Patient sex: M
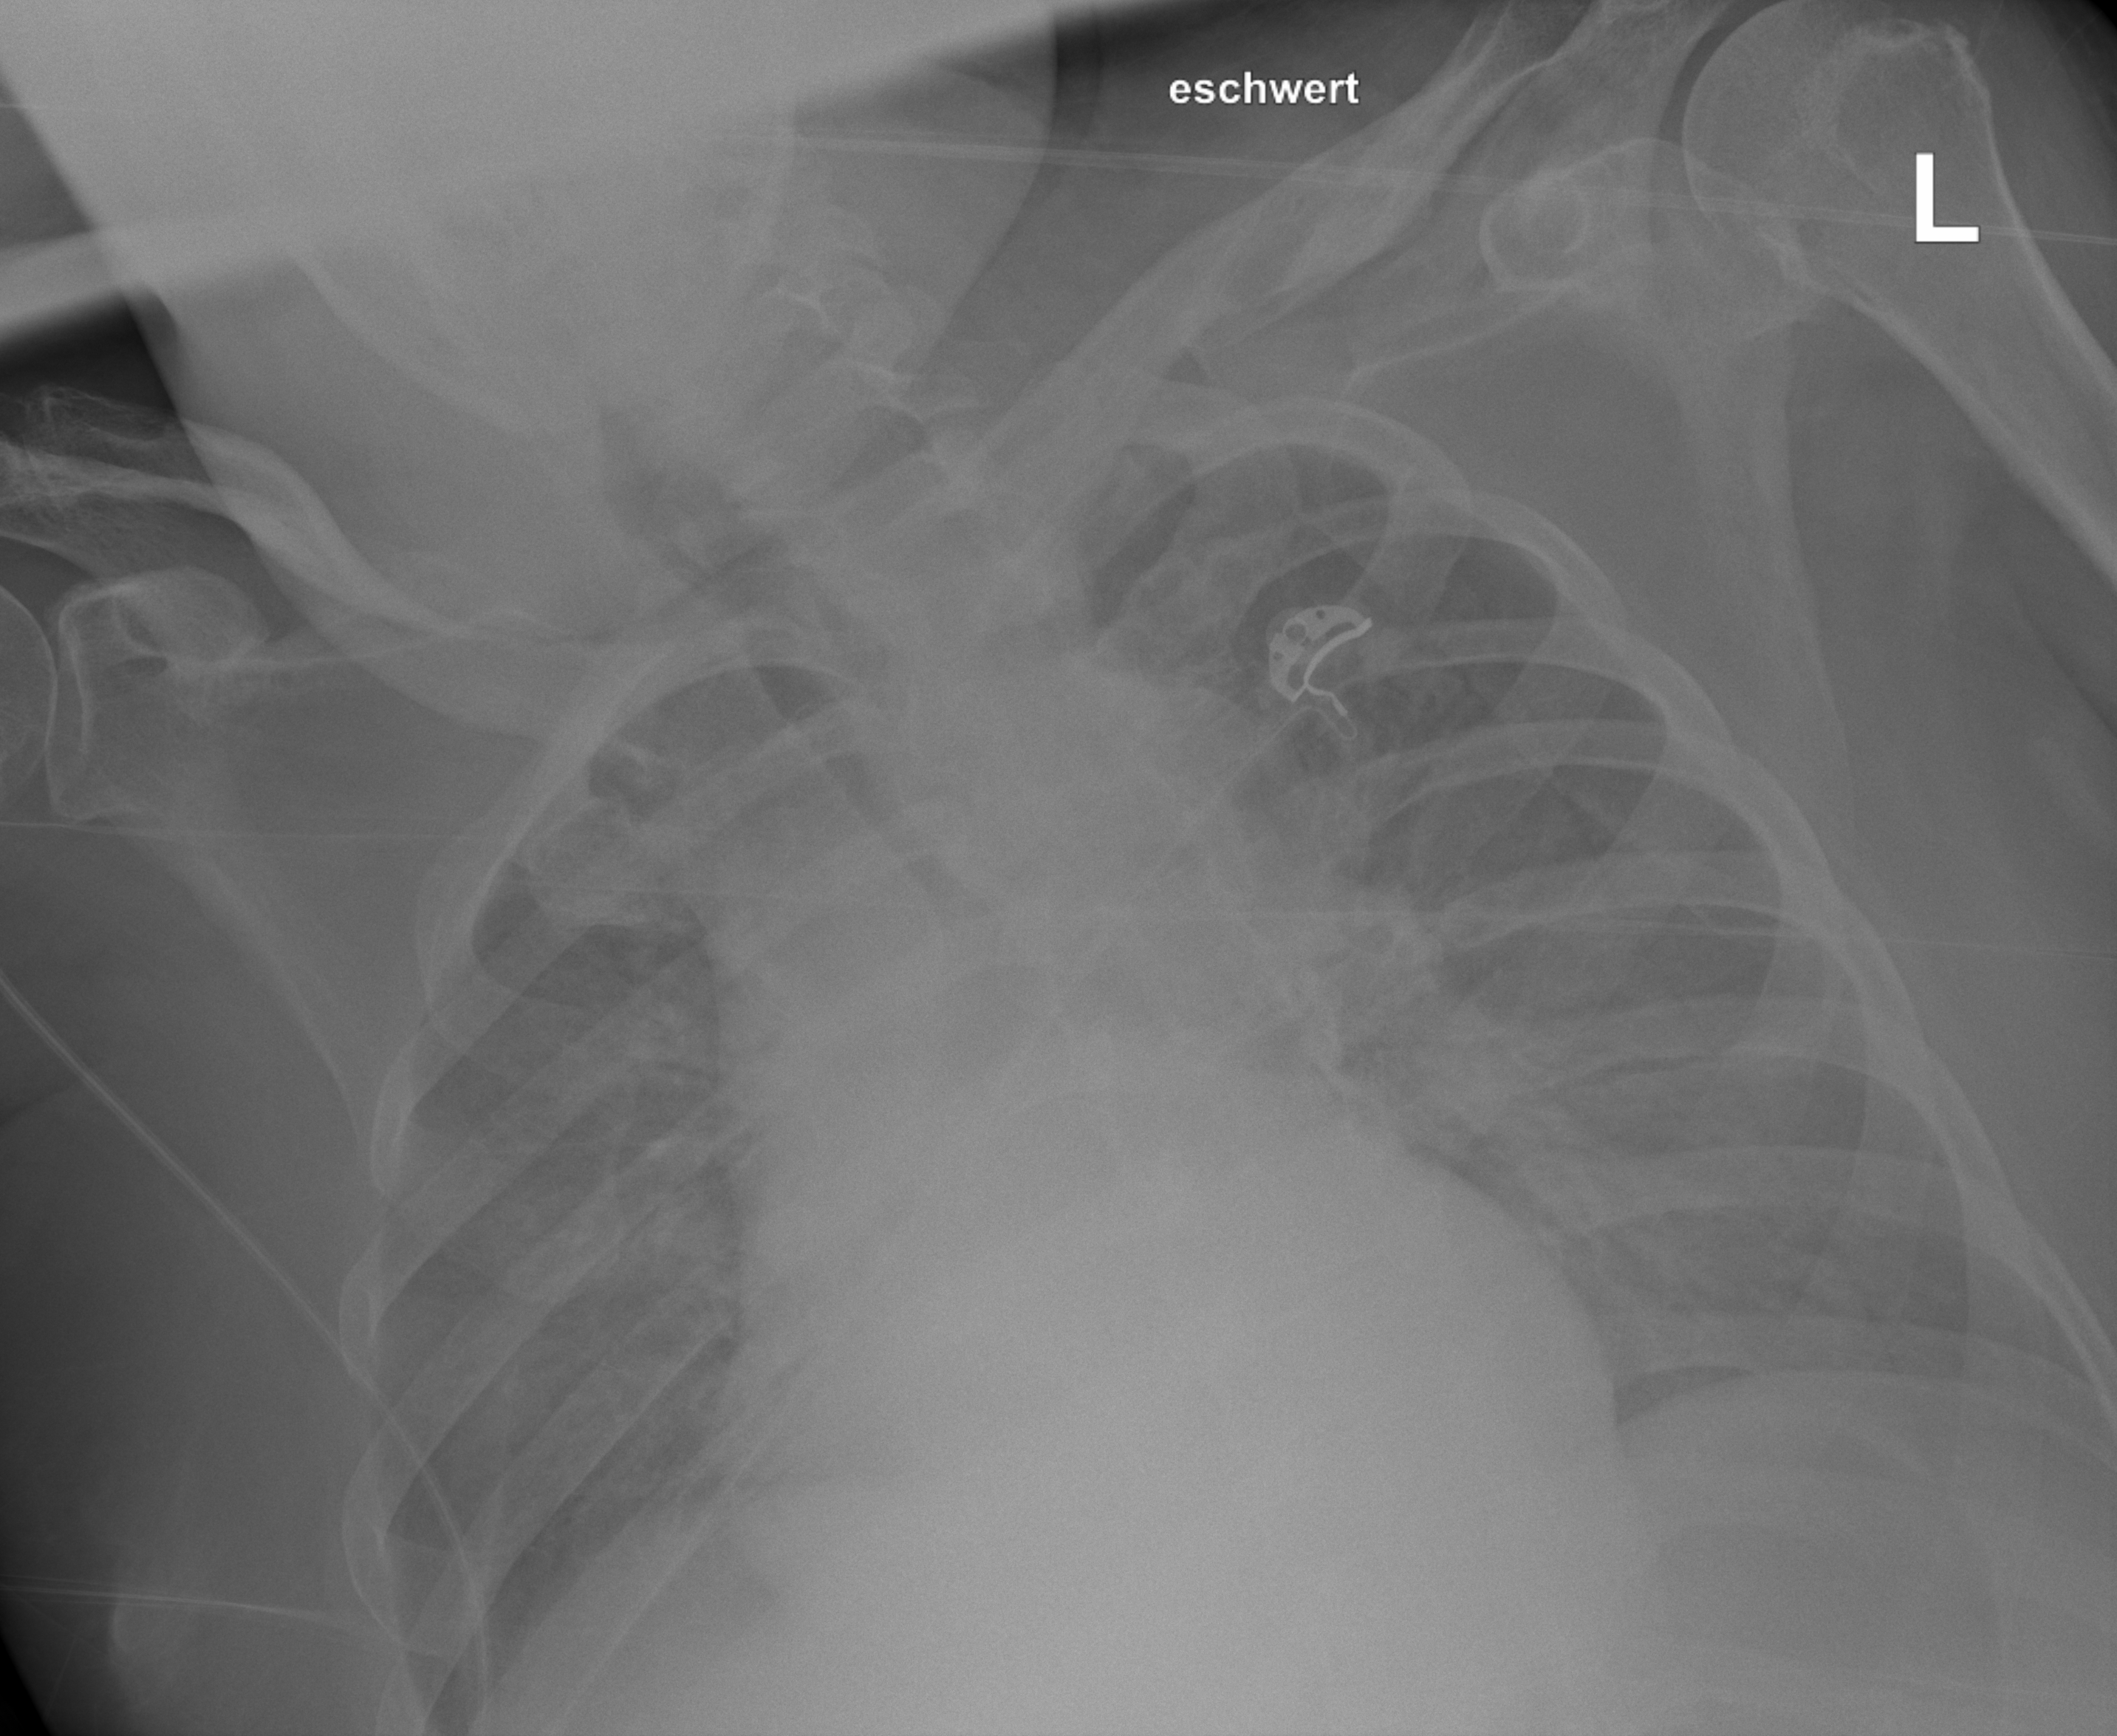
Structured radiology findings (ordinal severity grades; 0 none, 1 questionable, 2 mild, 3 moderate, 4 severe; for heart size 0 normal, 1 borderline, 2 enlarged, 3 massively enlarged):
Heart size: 2
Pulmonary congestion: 2
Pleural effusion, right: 2
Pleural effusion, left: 2
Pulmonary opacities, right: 2
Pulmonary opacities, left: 2
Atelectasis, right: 2
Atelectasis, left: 2